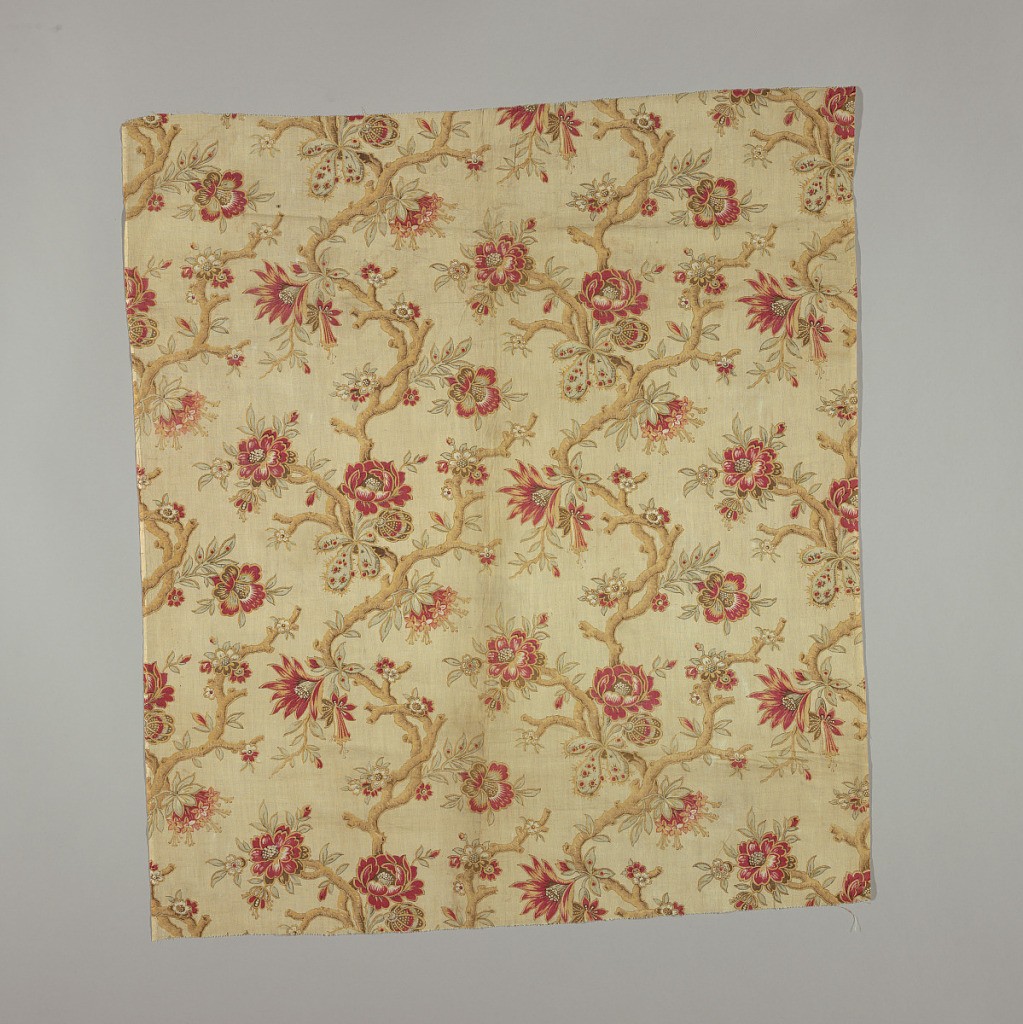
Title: Textile
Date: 1830–50
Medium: cotton Technique: printed by engraved roller on plain weave
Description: Length of printed cotton with half-drop repeat of flowers on a curved branch. Many colors on a tan background, in the style of the eighteenth century.